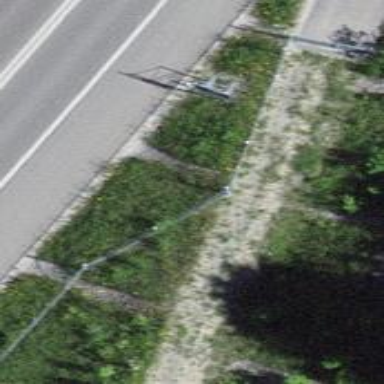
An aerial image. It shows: Fence.